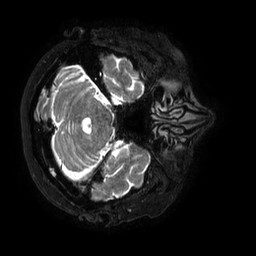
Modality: T2w
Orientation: axial
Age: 71
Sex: female
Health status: ill
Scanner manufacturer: philips
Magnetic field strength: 3 T
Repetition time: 3.5 s
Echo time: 0.3 s